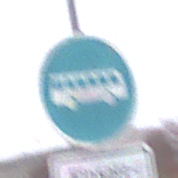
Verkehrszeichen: Busssonderstreifen
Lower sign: BesondereFahrzeugeUndTransportgueter3
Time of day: Midday
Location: Outdoor (Suburban)
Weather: Overcast
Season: NotSpecified
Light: Natural